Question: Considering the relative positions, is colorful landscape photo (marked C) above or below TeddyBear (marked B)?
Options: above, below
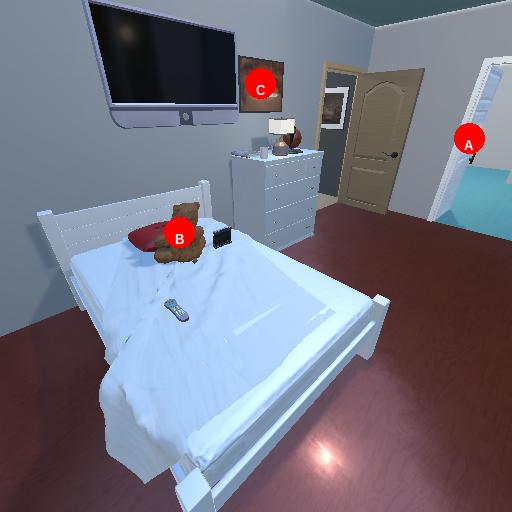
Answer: above